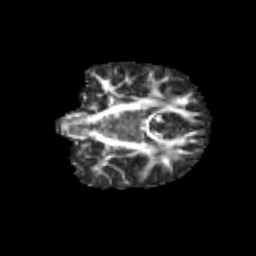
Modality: FA
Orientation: coronal
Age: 10
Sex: female
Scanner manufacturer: siemens
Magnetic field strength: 3 T
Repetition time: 3.8 s
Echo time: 0.07 s